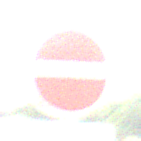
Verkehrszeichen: VerbotDerEinfahrt
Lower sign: BesondereFahrzeugeUndTransportgueter4
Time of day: MorningAfternoon
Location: Outdoor (Nature)
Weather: PartlyCloudy
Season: NotSpecified
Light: Natural